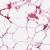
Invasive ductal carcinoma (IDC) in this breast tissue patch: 0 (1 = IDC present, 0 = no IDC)